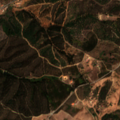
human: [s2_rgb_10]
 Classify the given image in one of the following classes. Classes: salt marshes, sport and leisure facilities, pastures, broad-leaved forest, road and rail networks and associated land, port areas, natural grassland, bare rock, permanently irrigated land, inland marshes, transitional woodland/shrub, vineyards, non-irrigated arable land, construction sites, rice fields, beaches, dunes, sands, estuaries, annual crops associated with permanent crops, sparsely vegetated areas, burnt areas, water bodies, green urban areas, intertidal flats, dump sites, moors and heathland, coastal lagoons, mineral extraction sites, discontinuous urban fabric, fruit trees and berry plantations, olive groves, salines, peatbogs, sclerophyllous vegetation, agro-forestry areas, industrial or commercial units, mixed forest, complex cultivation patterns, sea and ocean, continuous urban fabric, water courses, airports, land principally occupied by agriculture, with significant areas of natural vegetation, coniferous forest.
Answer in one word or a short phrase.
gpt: non-irrigated arable land, land principally occupied by agriculture, with significant areas of natural vegetation, broad-leaved forest, transitional woodland/shrub